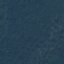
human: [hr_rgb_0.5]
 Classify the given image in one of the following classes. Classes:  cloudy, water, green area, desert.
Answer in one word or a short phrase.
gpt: green area